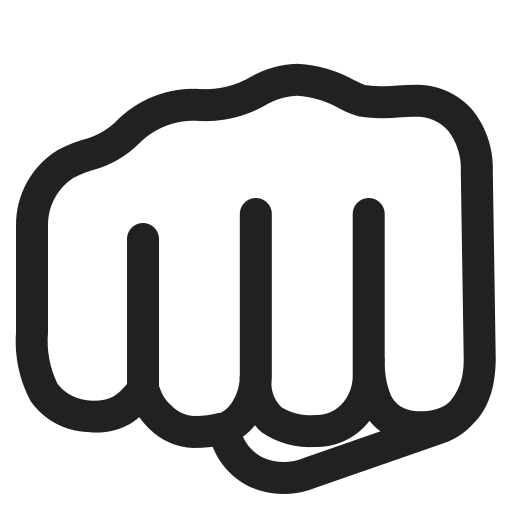
oncoming fist high contrast default